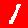
Digit: 1